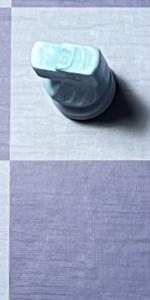
Label: Empty